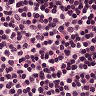
Metastatic tissue present: no